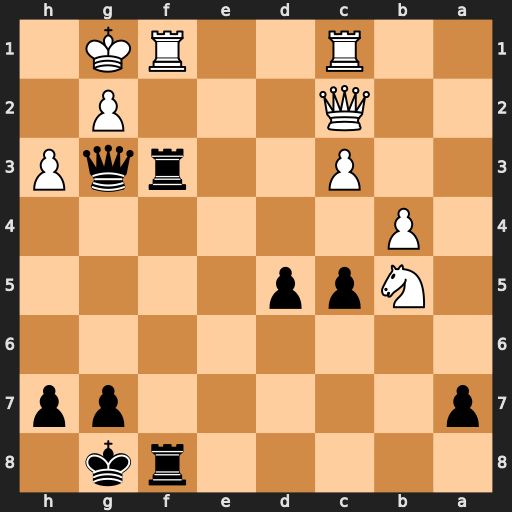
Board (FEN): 5rk1/p5pp/8/1Npp4/1P6/2P2rqP/2Q3P1/2R2RK1
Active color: b
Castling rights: -
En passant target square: -
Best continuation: Rxf1+ Rxf1 Qe3+ Rf2 Qe1+